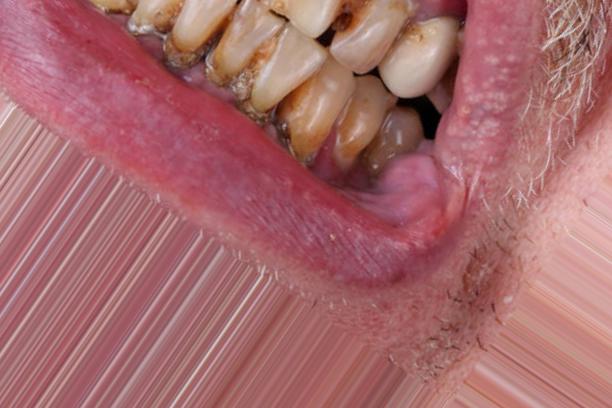
Condition: Caries